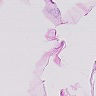
Metastatic tissue present: no